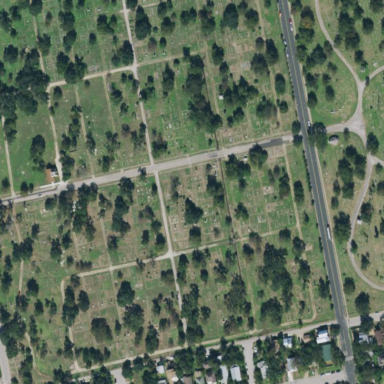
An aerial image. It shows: Cemetery.